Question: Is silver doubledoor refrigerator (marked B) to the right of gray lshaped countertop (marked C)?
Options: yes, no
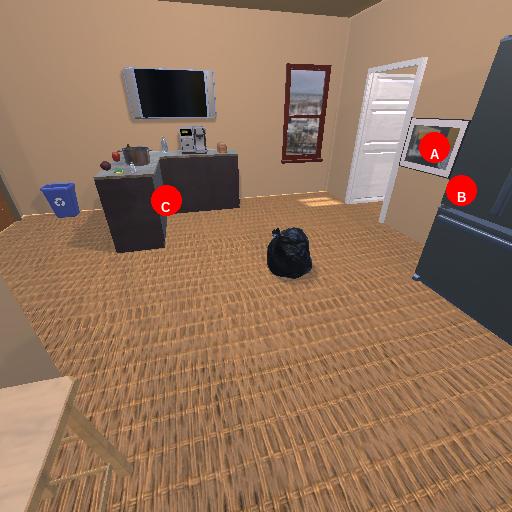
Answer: yes